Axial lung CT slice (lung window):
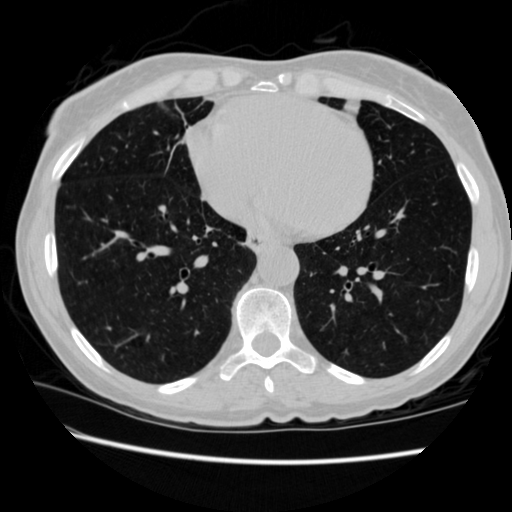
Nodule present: no